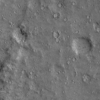
Label: not_dusty